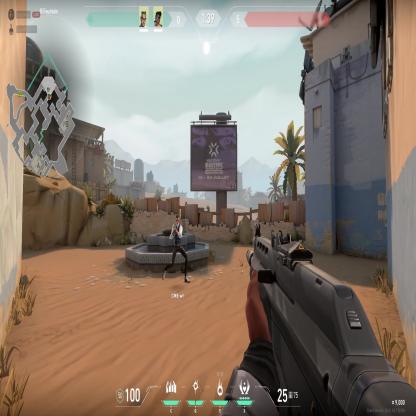
Label: teammate